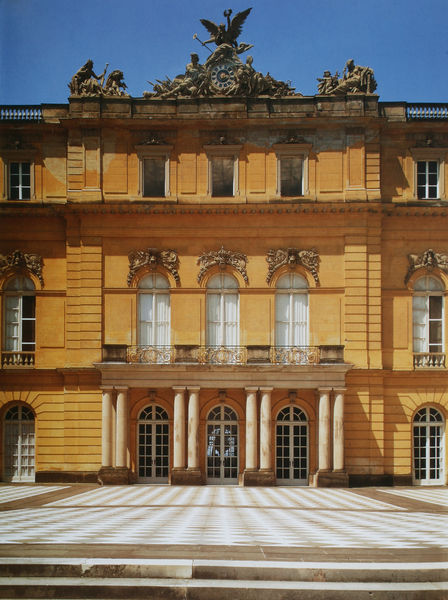
Titel: Risalit der Gartenfassade von Schloss Herrenchiemsee
Künstler: Georg Dollmann
Standort: Herrenchiemsee
Institution: Schloss Herrenchiemsee
Schlagwörter: blau, flügel, himmel, gelb, ocker, ausschnitt, fenster, glas, grau, licht, marmor, orange, schmuck, säule, säulen, tür, weiss, dach, gebäude, haus, schloss, beige, architektur, barock, stein, vorhang, gitter, sonne, boden, drei, klassizismus, front, renaissance, engel, skulptur, balkon, terrasse, farbig, sitz, bogen, fassade, pflaster, türen, giebel, platz, figuren, rundbogen, treppe, treppen, vorhänge, detail, dekor, ornamente, uhr, stuck, geländer, stufen, plastik, tor, foto, fotografie, eingang, dreistöckig, palast, balustrade, lorbeerkranz, girlanden, photo, fragment, portal, rustika, villa, sims, triumph, doppelsäulen, gesims, skulpturen, risalit, farbfoto, anwesen, residenz, altan, rundbögen, geschosse, wien, stockwerke, allegorien, bau, fach, quadriga, fesnter, gel, bauwerk, palais, kranzgesims, etage, attika, arcaden, vorplatz, festons, stiegen, dreistockig, rundbägen, habsburg, fama, fenstertüren, plattenrustika, stagen, ristica, 18. jahrhundert, lorbeerkranhz